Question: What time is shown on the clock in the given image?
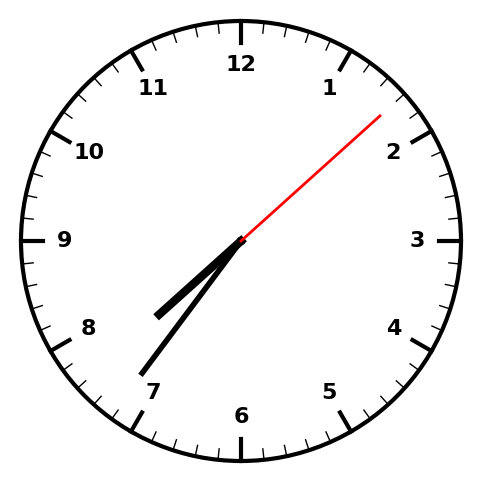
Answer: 07:36:08